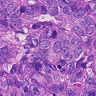
Metastatic tissue present: yes